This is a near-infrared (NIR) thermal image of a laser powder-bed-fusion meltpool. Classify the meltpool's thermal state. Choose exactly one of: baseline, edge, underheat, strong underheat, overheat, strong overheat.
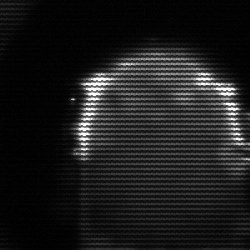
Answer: baseline